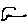
Label: line